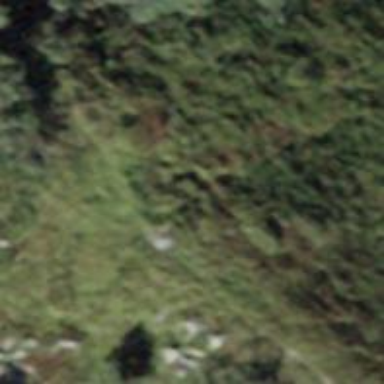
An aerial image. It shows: Path on the ground.